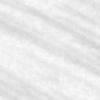
Label: change